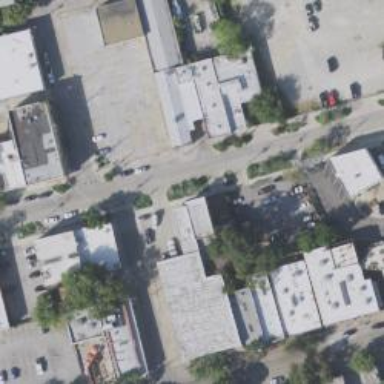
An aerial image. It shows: Commercial building.